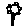
Label: flower